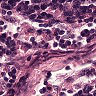
Metastatic tissue present: no